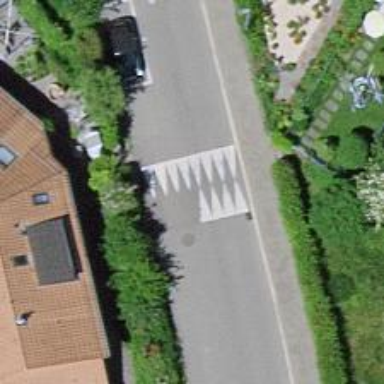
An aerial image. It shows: Asphalt road with traffic calming hump.